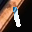
Label: 1